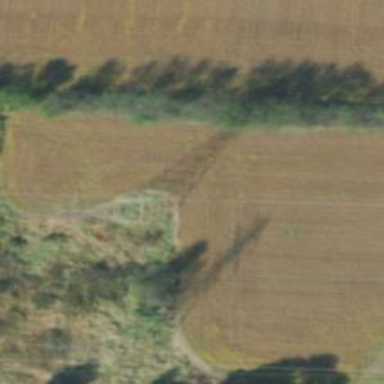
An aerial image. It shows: Lattice structure tower.